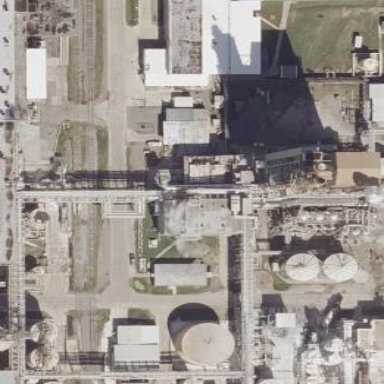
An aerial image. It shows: Power plant.